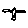
Label: bird